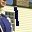
Label: 1